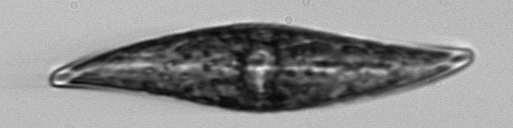
Label: Pleurosigma